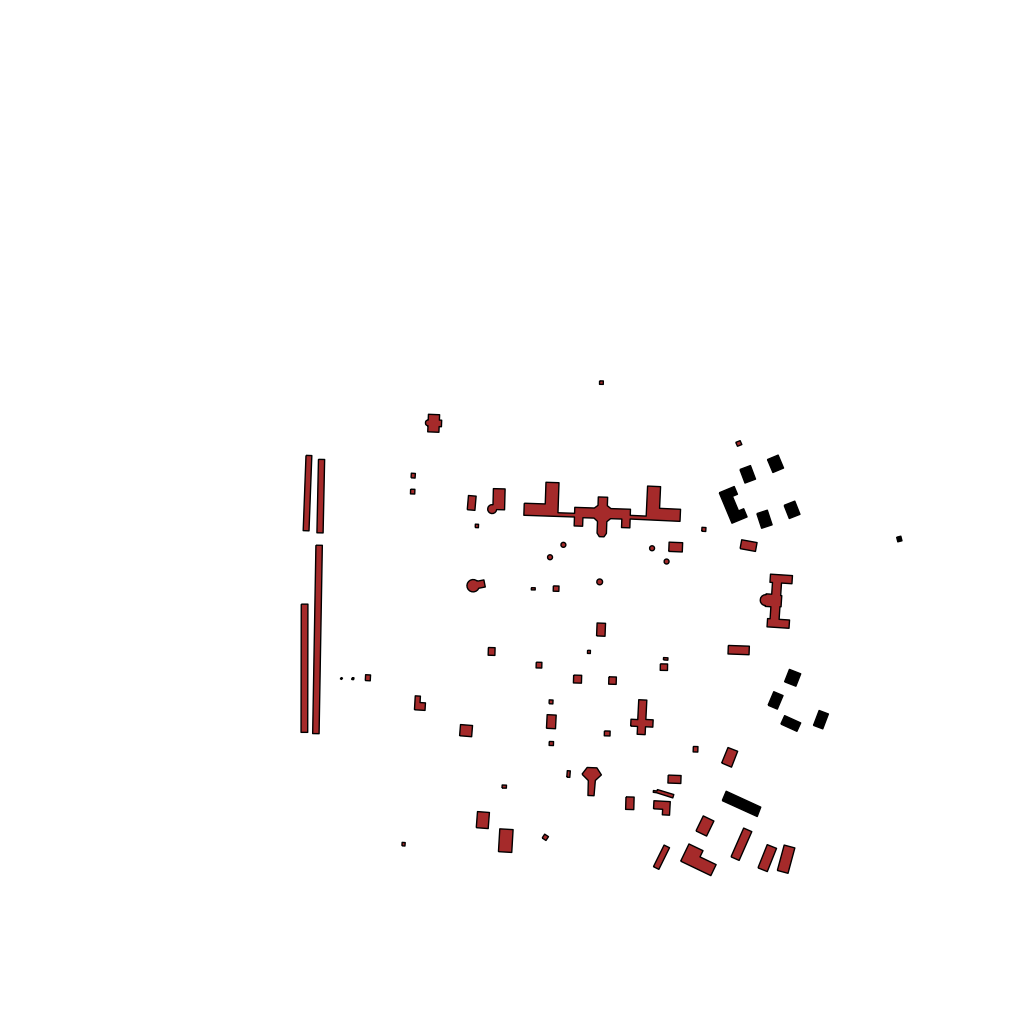
Tags: overhead vector_map, agriculture, recreation, residential, special, individual_rise, low_rise, density_1, Building, Facility, 1.0 km²